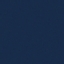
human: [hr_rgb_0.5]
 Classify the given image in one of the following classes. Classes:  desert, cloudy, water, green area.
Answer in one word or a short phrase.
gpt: water